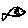
Label: fish